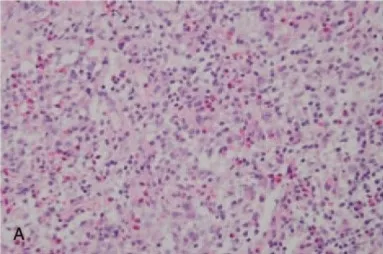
Photograph of surgical specimen. A) Scattered Langerhans cells were seen, with eosinophils and lymphocytes (HE staining, x400).
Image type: pathology (h&e)